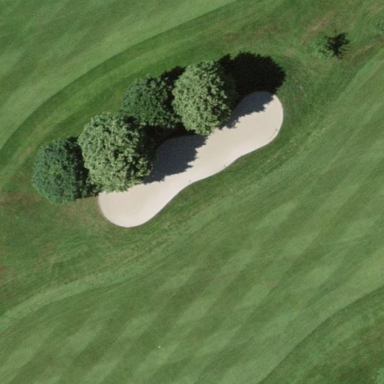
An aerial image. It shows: Sandy area is golf bunker.